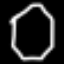
Label: octagon